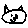
Label: cat